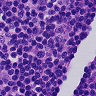
Metastatic tissue present: no